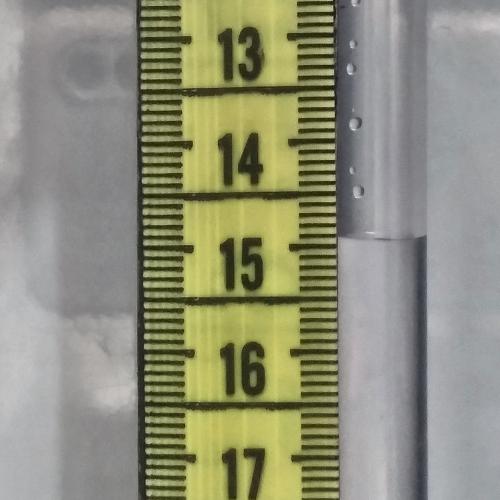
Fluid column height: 14.9 cm